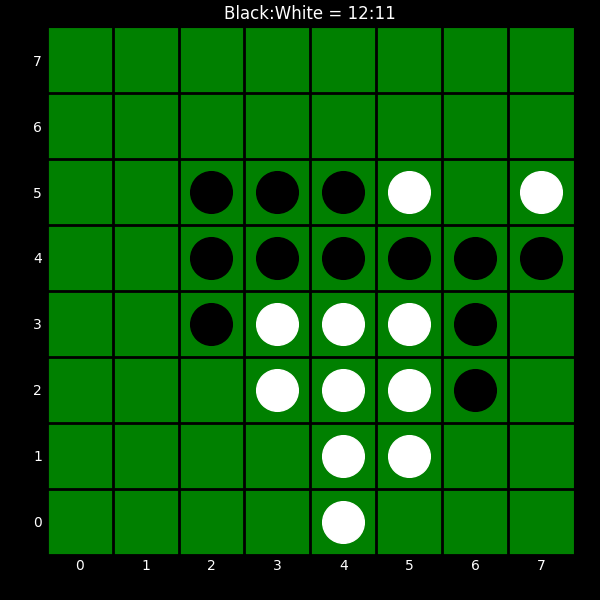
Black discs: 12
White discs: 11